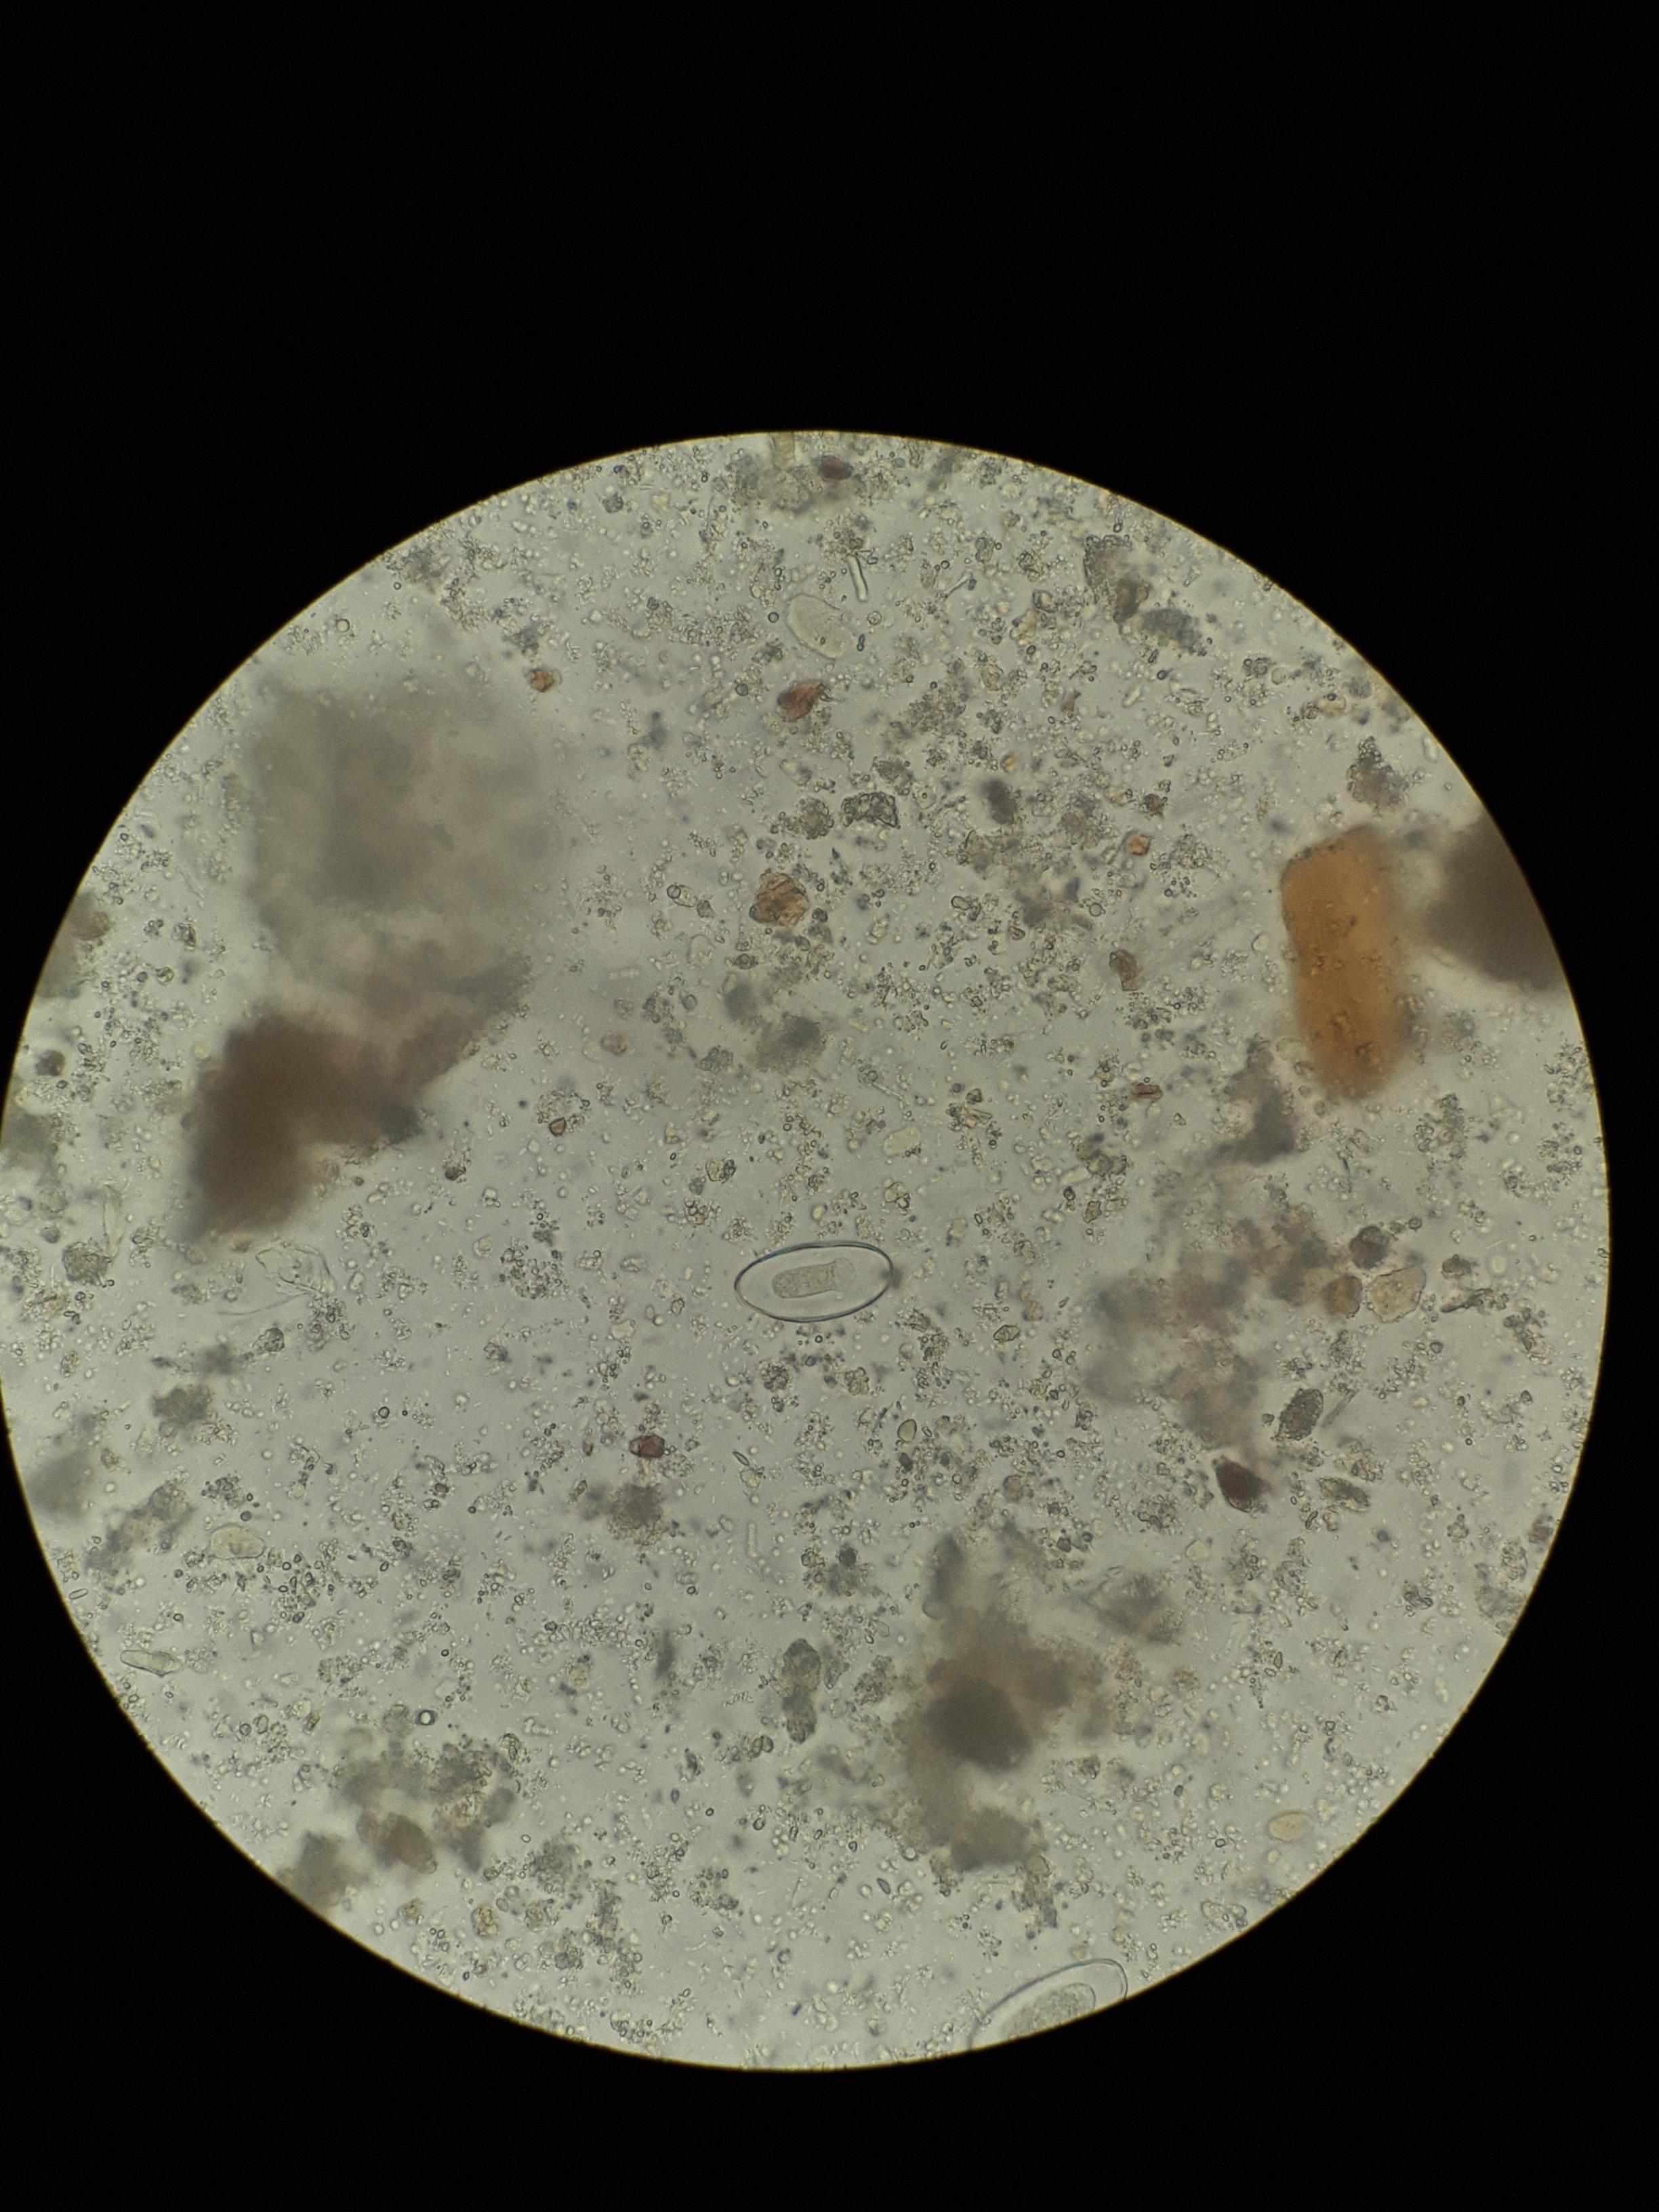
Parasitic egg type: Enterobius vermicularis